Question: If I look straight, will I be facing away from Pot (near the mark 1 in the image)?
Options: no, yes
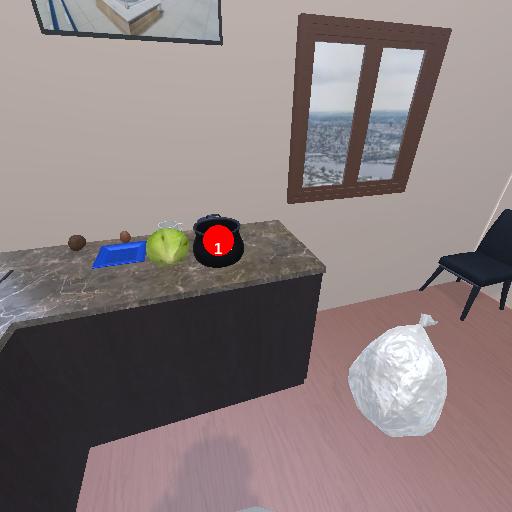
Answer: no